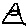
Label: triangle